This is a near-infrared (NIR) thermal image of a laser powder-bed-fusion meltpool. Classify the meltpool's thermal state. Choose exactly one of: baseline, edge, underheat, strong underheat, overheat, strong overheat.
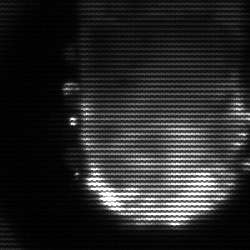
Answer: baseline